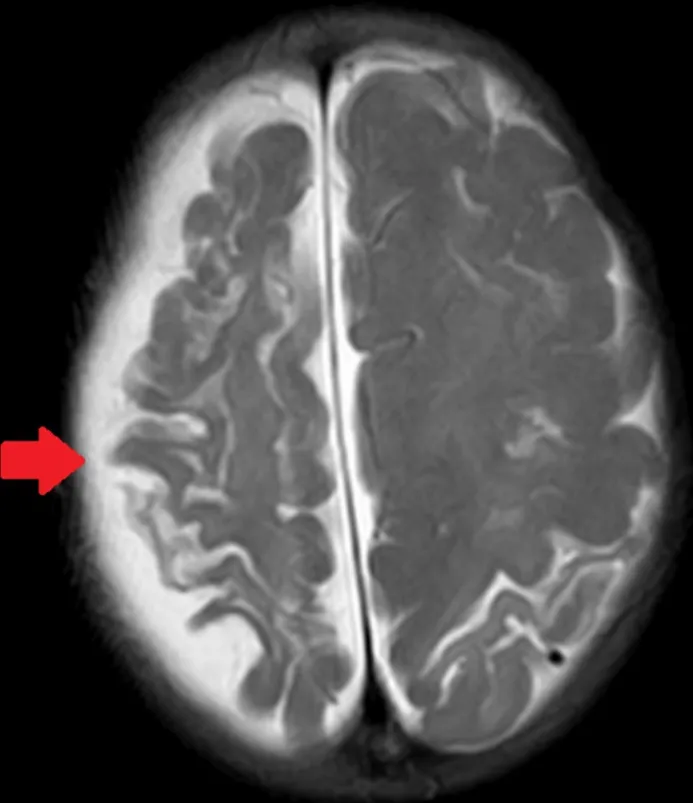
Left parietal-temporal infarct with cerebral palsy.
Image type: radiology (mri)